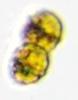
Label: Margalefidinium